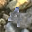
Label: 4